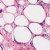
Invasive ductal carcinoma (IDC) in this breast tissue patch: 0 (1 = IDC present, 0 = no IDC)